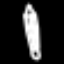
Label: pencil